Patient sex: M
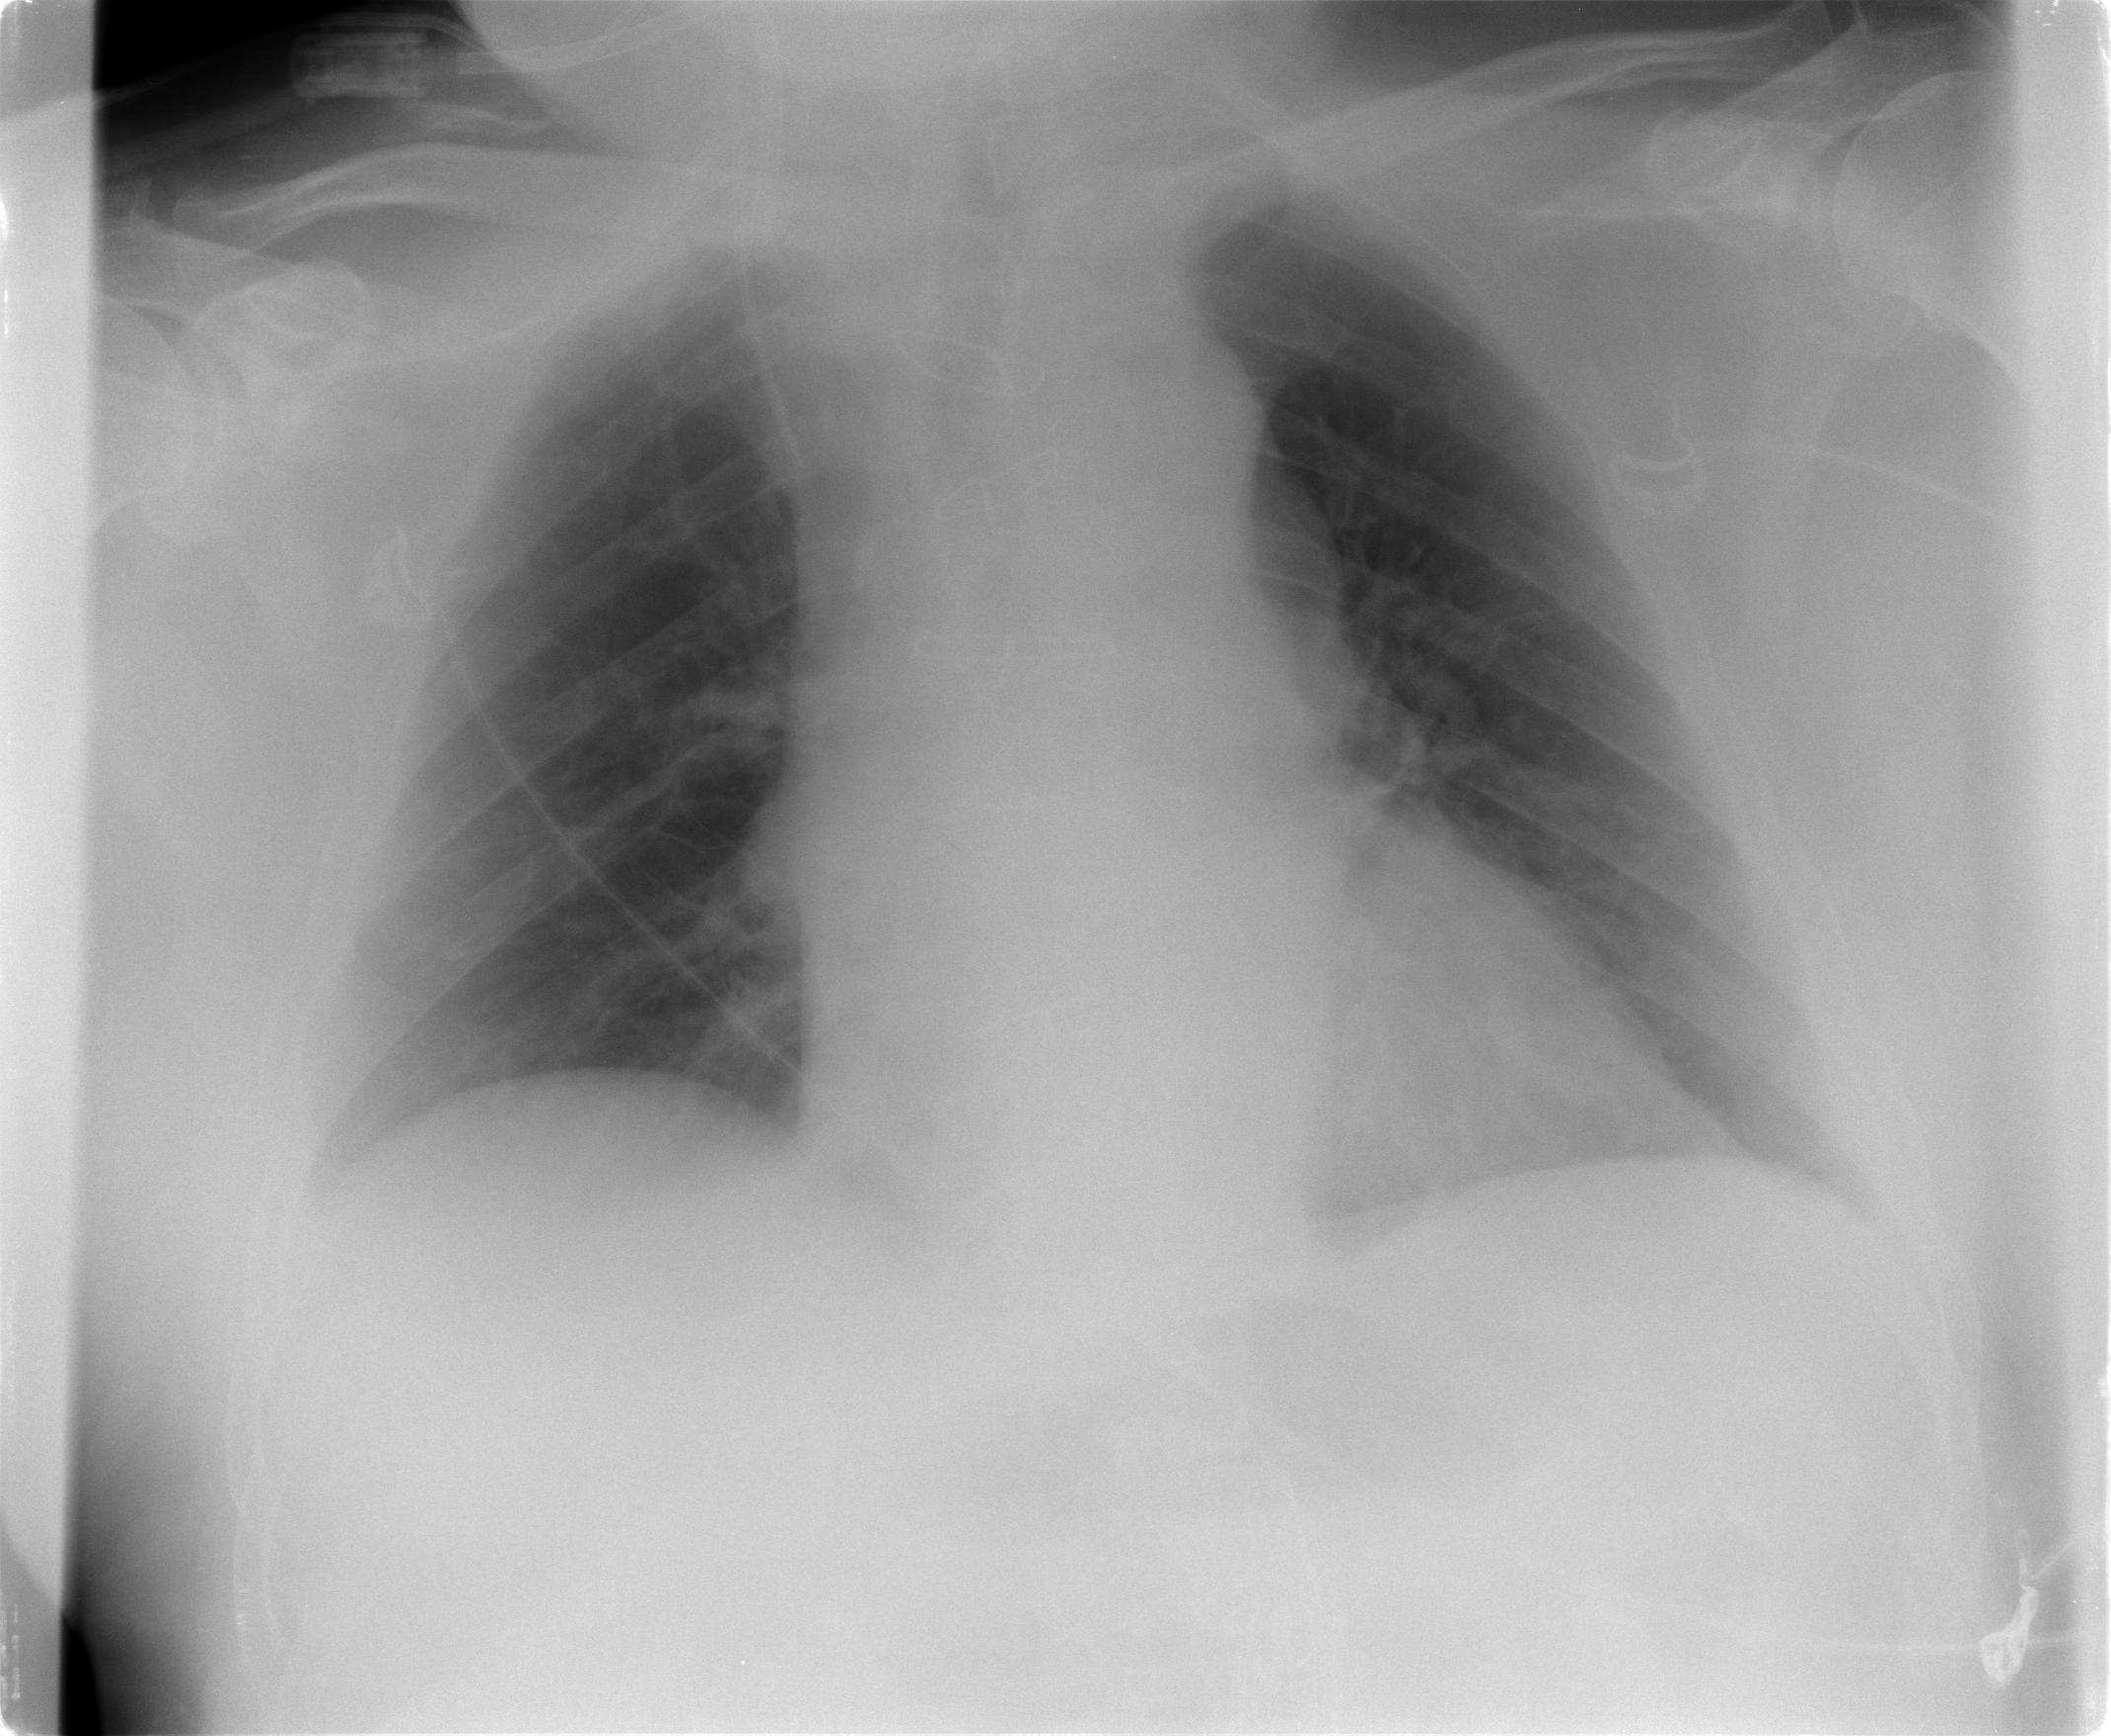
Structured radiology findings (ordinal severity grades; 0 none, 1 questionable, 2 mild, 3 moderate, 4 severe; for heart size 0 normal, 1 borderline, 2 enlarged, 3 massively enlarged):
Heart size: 2
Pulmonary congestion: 0
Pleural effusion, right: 1
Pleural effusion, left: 1
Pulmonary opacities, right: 0
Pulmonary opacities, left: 0
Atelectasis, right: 2
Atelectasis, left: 2